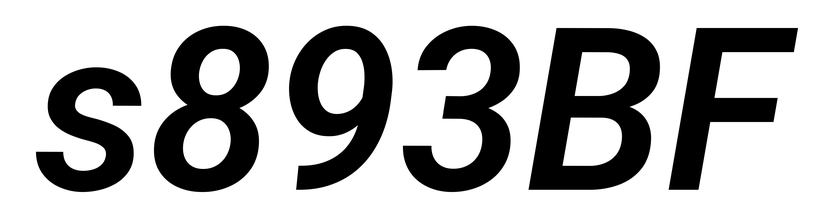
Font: Roboto-Italic_SemiBold_Italic